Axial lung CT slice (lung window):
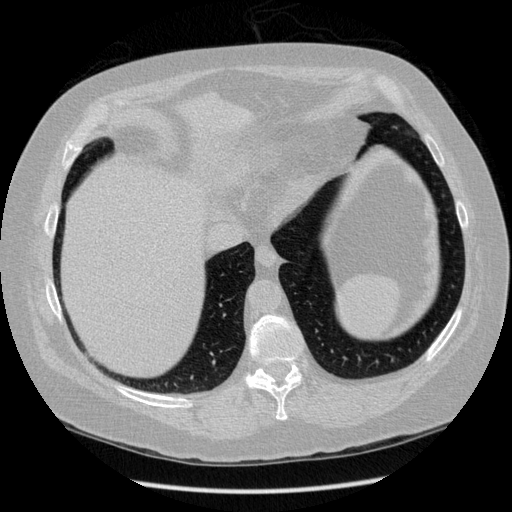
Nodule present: no